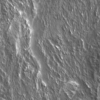
Label: not_dusty